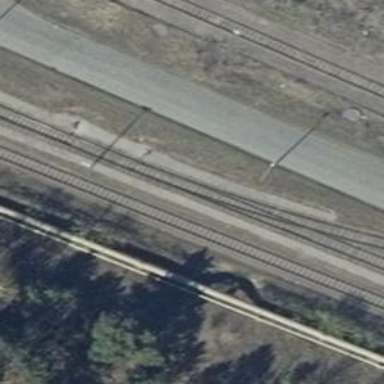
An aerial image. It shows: Railway switch.